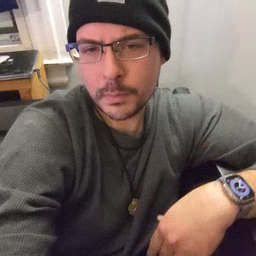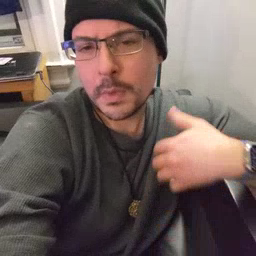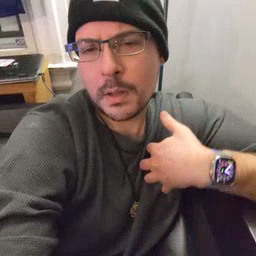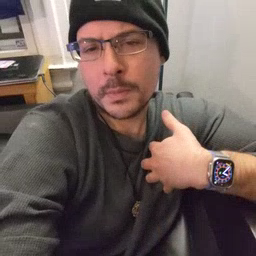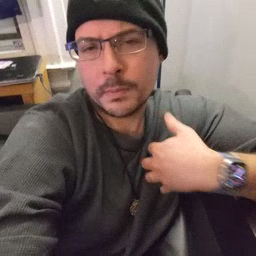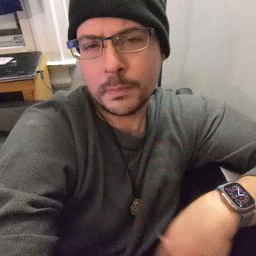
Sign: animal